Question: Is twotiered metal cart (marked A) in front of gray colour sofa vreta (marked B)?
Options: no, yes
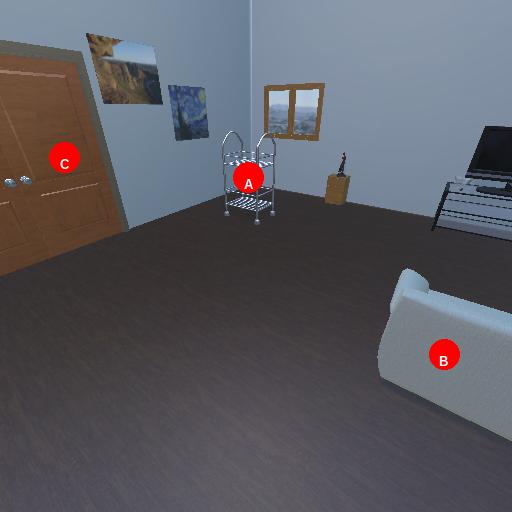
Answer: no